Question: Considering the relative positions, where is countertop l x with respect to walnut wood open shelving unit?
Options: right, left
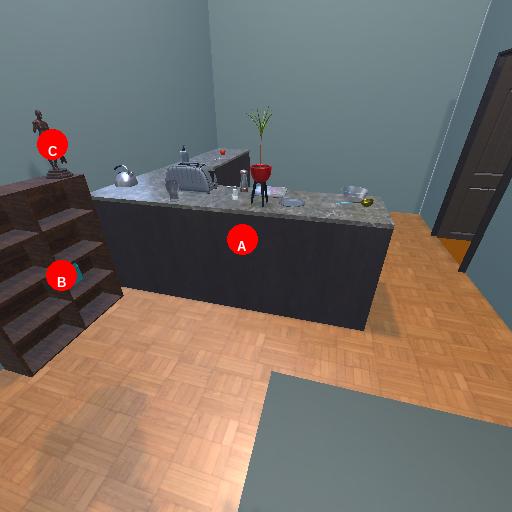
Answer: right